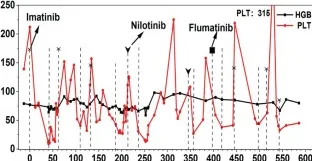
The profile of white blood cell (WBC), hemoglobin (HGB), platelet (PLT), prothrombin time (PT), and activated partial thromboplastin time (APTT) of the patient during the therapy course of tyrosine kinase inhibitors (TKIs). (C) HGB and PLT.
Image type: pathology (immunostaining)